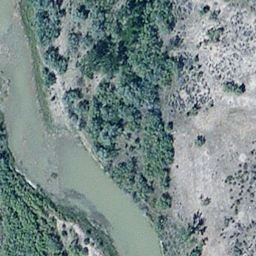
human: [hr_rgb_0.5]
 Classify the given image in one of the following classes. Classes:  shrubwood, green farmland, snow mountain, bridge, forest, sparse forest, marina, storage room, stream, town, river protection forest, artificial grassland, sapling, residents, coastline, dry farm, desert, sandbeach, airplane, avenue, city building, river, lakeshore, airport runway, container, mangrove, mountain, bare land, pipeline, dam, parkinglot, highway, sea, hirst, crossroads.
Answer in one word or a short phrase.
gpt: river